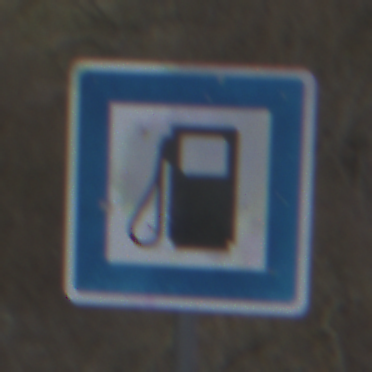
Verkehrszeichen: Tankstelle
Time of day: MorningAfternoon
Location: Outdoor (Suburban)
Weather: Overcast
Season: NotSpecified
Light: Natural